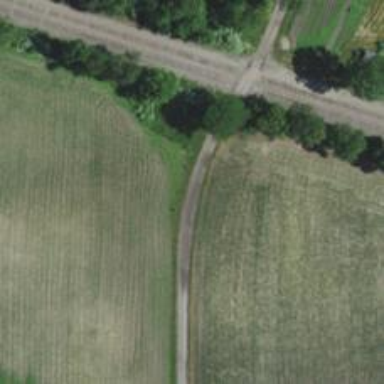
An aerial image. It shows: Simple road.